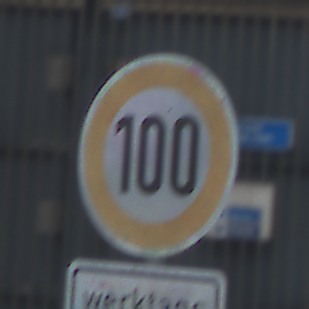
Verkehrszeichen: Geschwindigkeit100
Zusatzzeichen unten: ZeitangabenMitBeschraenkungAufWochentage7
Umgebung: Outdoor, Urban
Tageszeit: MorningAfternoon
Wetter: PartlyCloudy
Licht: Natural
Jahreszeit: NotSpecified
Kontrast: LowContrast